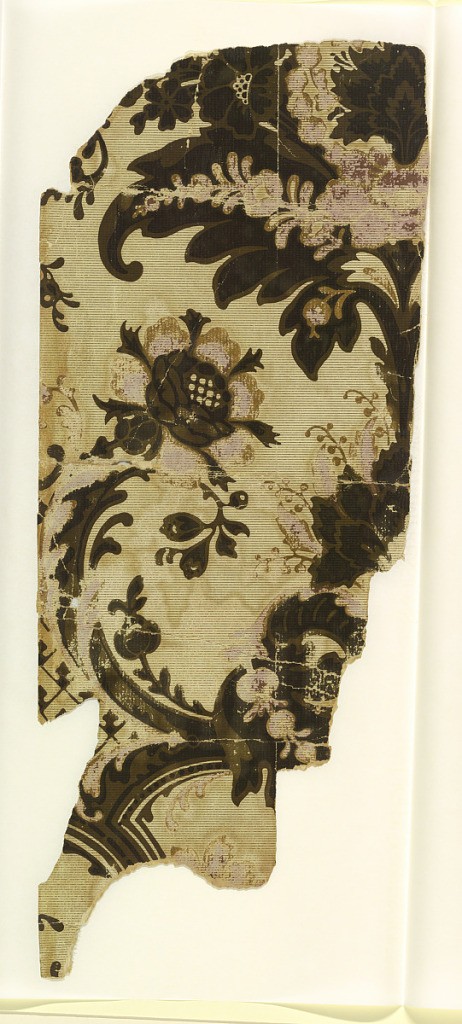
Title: Sidewall
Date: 1870–80
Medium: Machine-printed
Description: This design is a large scaled formal one. It simulates a damask design of stylized acanthus scrolls and roses. The field is crossed with fine parallel horizontal lines.